Question: I am trying to make stack of cards like effect using css. I want position card based on its preceding card. Is there a way I can write some sort of equations in CSS. I can achieve this using jquery , but I want to know if I can do that in css. no of cards are going to be dynamic in this case.

'''
.card{ position:relative;left10px;} // this didnt work
/*html*/
<div id="uno-game">
<div id="pot">
</div>
<div id="my-cards">
<ul>
<li class="green card"><div class="card-inner">3</div></li>
<li class="red card"><div class="card-inner">3</div></li>
<li class="green card"><div class="card-inner">3</div></li>
<li class="blue card"><div class="card-inner">3</div></li>
<li class="yellow card"><div class="card-inner">3</div></li>
</ul>
</div>
</div>
/*css*/
#uno-game{
height: 500px;
width: 800px;
background: green;
border: 5px solid #000000;
border-radius: 10px;
margin: 100px;
}
#pot{
height: 100px;
width: 100px;
background: darkgreen;
margin: auto;
border: 3px solid darkolivegreen;
border-radius: 5px;
margin-top: 200px;
}
#my-cards{
position: relative;
bottom: 5px;
margin: auto;
}
.card{
display: block;
height: 100px;
width: 75px;
color: brown;
border: 1px solid #000;
border-radius: 5px;
position: relative;
left: 10px;
bottom: 10px;
float: left;
padding: 5px;
-moz-transition: all 0.5s ease-in-out;
-webkit-transition: all 0.5s ease-in-out;
}
.card:hover{
z-index: 1;
}
.card-inner{
height: 49%;
width: 54%;
background: wheat;
border-radius: 40px;
margin-top: 25px;
margin-left: 5px;
padding-left: 23px;
padding-top: 6px;
font-size: 35px;
font-weight: bold;
}
.green{
background: rgb(101, 156, 16);
}
.red{
background: orangered;
}
.blue{
background: skyblue;
}
.yellow{
background: yellow;
}
'''
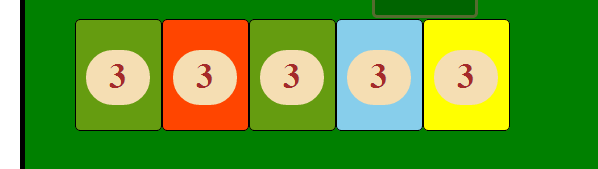
Answer: Try this CSS
'''
.card + .card {
margin-left:-70px;
}
'''